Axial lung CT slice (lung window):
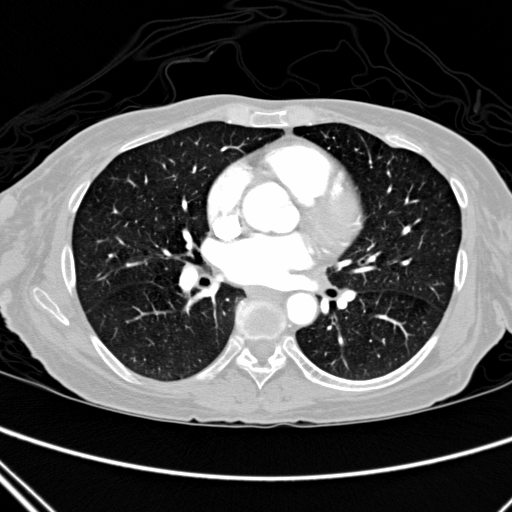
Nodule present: no